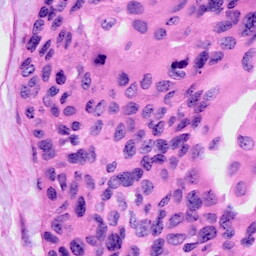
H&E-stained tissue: Cervix